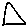
Label: triangle